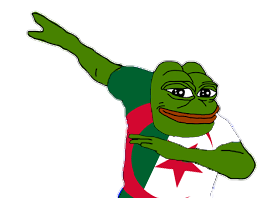
Label: 5_Pepe